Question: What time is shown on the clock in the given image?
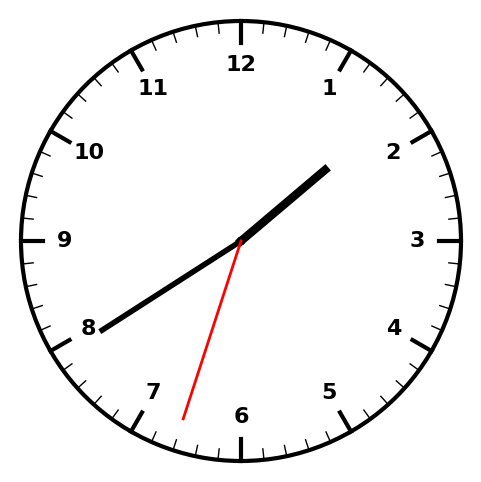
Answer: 01:39:33